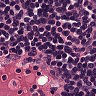
Metastatic tissue present: no